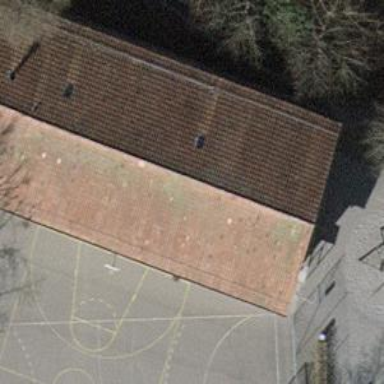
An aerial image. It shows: Sports hall designed for variety of sports activities.